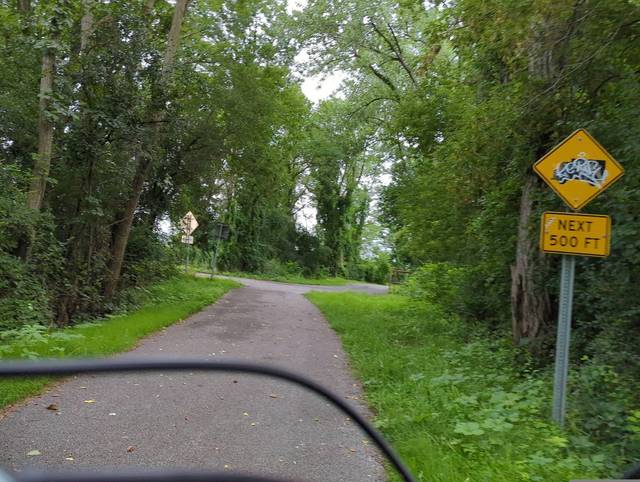
Region: United States
Coordinates: 42.814, -73.964